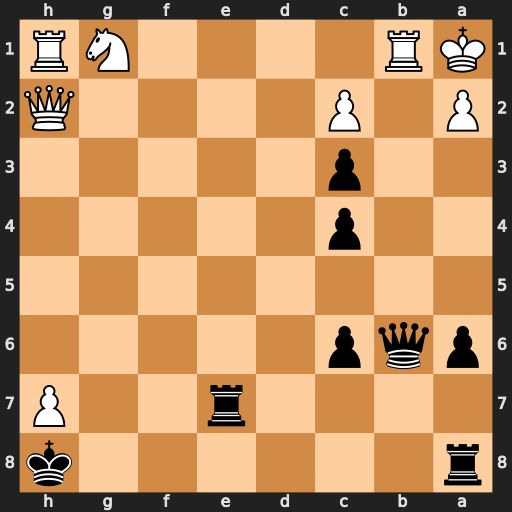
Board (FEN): r6k/4r2P/pqp5/8/2p5/2p5/P1P4Q/KR4NR
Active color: b
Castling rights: -
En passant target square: -
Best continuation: Qxb1+ Kxb1 Re1#